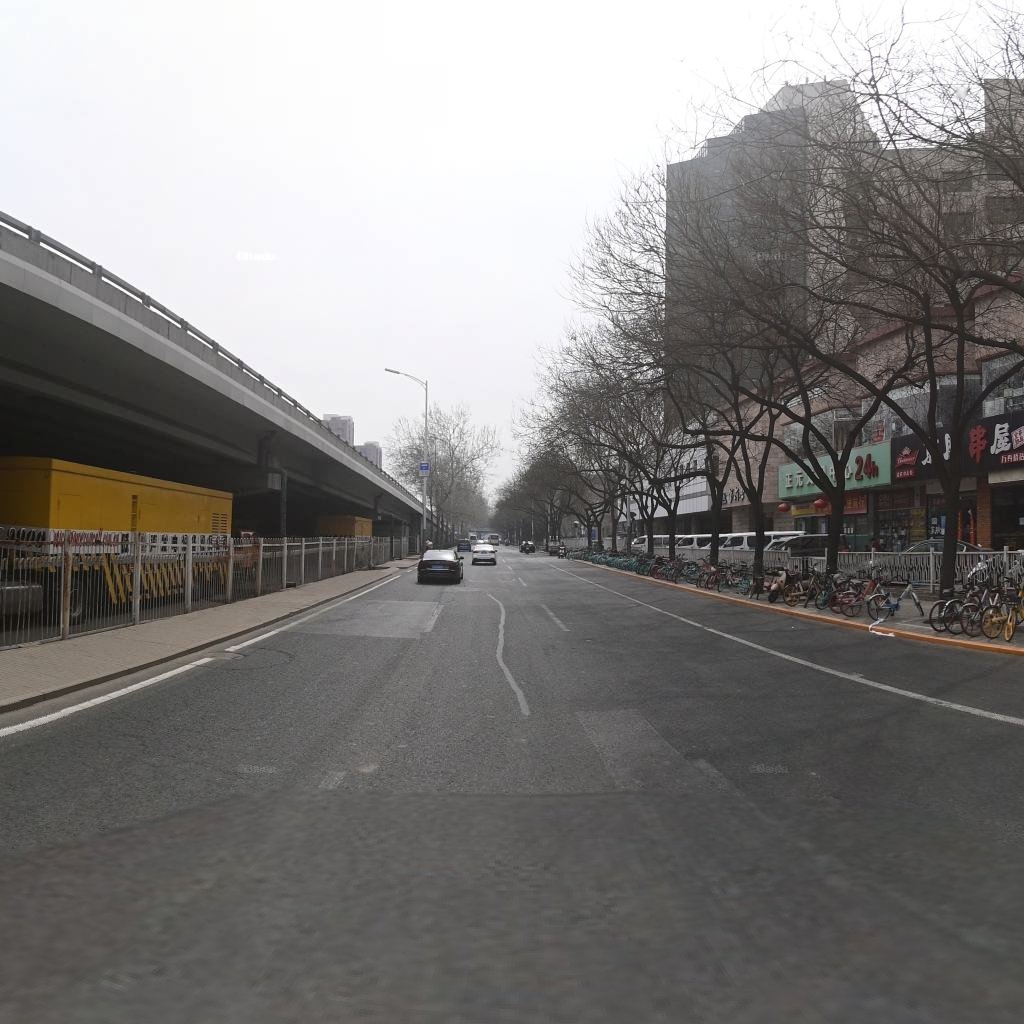
Region: Haidian
Road damage annotations: longitudinal patch, manhole cover, longitudinal crack, longitudinal crack, transverse crack